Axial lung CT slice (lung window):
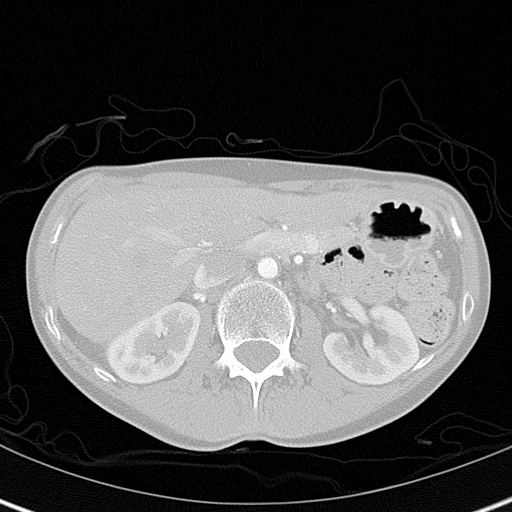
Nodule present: no